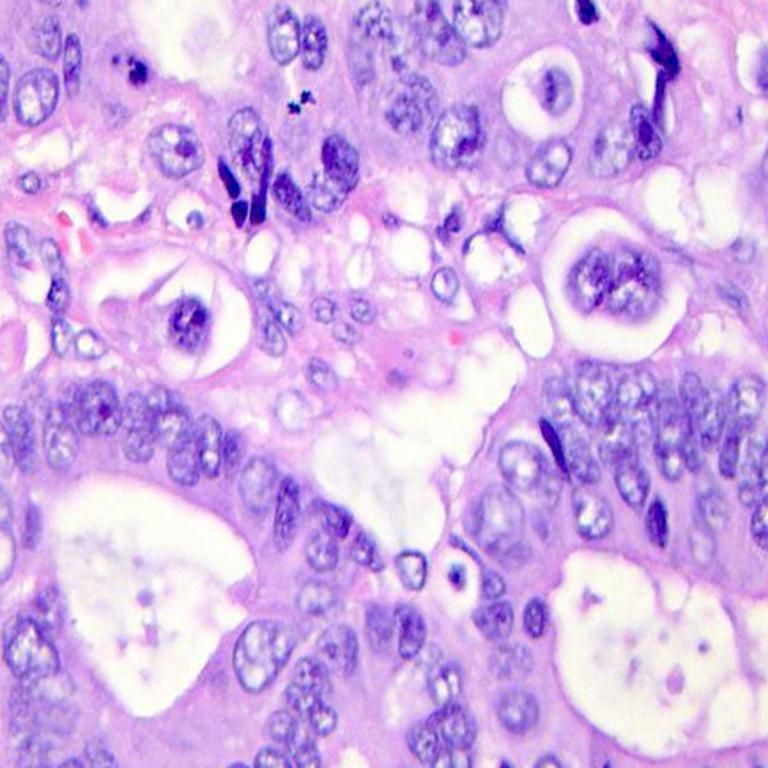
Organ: colon
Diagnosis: adenocarcinomas